Question: I am trying to send Iconic Tile Notification from Server to Client using node2dm. Node2dm provides us with 'mpns' module which I am using to send Messages. I want my notification to look like the first tile in the image and not like the second one.

Now I have two issue.
=>. First is, I am able to send notifications of second type where notification count appears in a circle. But I am not able to clear that notification count. I used
'mpns.sendTile(pushUri, backgroundImage, count, title, backBackgroundImage)'
for this. I tried sending 'count=0' for clearing the notification from tile but it didn't work.
=>. Second problem is, I tried sending notification of first type from above image since I was not able to clear the notification count for previous one. And also this looks more elegant. For this I used
'mpns.sendIconicTile(pushUri, backgroundColor, count, title, iconImage, smallIconImage, wideContent1, wideContent2, wideContent3)'
But with this. I am not even getting any tile update at all. There is an option of providing 'id' in 'sendIconicTile()' function, but I dont know what to pass it there. I don't have an id for my tile. Its primary default tile which I am trying to update, not a secondary tile. So I think 'id' shouldn't be required.
Can someone please help me with this. Or suggest some other way to update my tile.
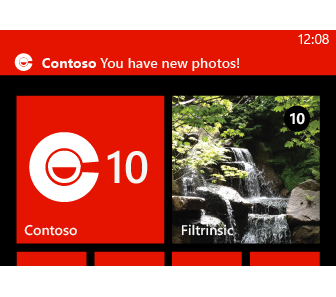
Answer: Ok, I'm not familiar with node2dm, but I'll try to help. For the first problem, if you were sending notification by yourself you would set this line '<wp:Count Action="Clear"></wp:Count>' in notification XML payload. Now I'm not sure if you can do that with node2dm, but they should provide a way to set that.
The second problem looks as your client application doesn't have Iconic tile template. You need to change that in you app's WMAppManifest.xml. It needs to look something like this
'''
<Tokens>
<PrimaryToken TokenID="YouAppNameToken" TaskName="_default">
<TemplateIconic>
<SmallImageURI IsResource="false" IsRelative="true">TileIcon.png</SmallImageURI>
<Count>0</Count>
<IconImageURI IsResource="false" IsRelative="true">TileIcon.png</IconImageURI>
<Title>Your title</Title>
</TemplateIconic>
</PrimaryToken>
</Tokens>
'''